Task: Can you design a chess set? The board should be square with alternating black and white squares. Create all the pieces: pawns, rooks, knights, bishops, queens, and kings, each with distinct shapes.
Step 2600:
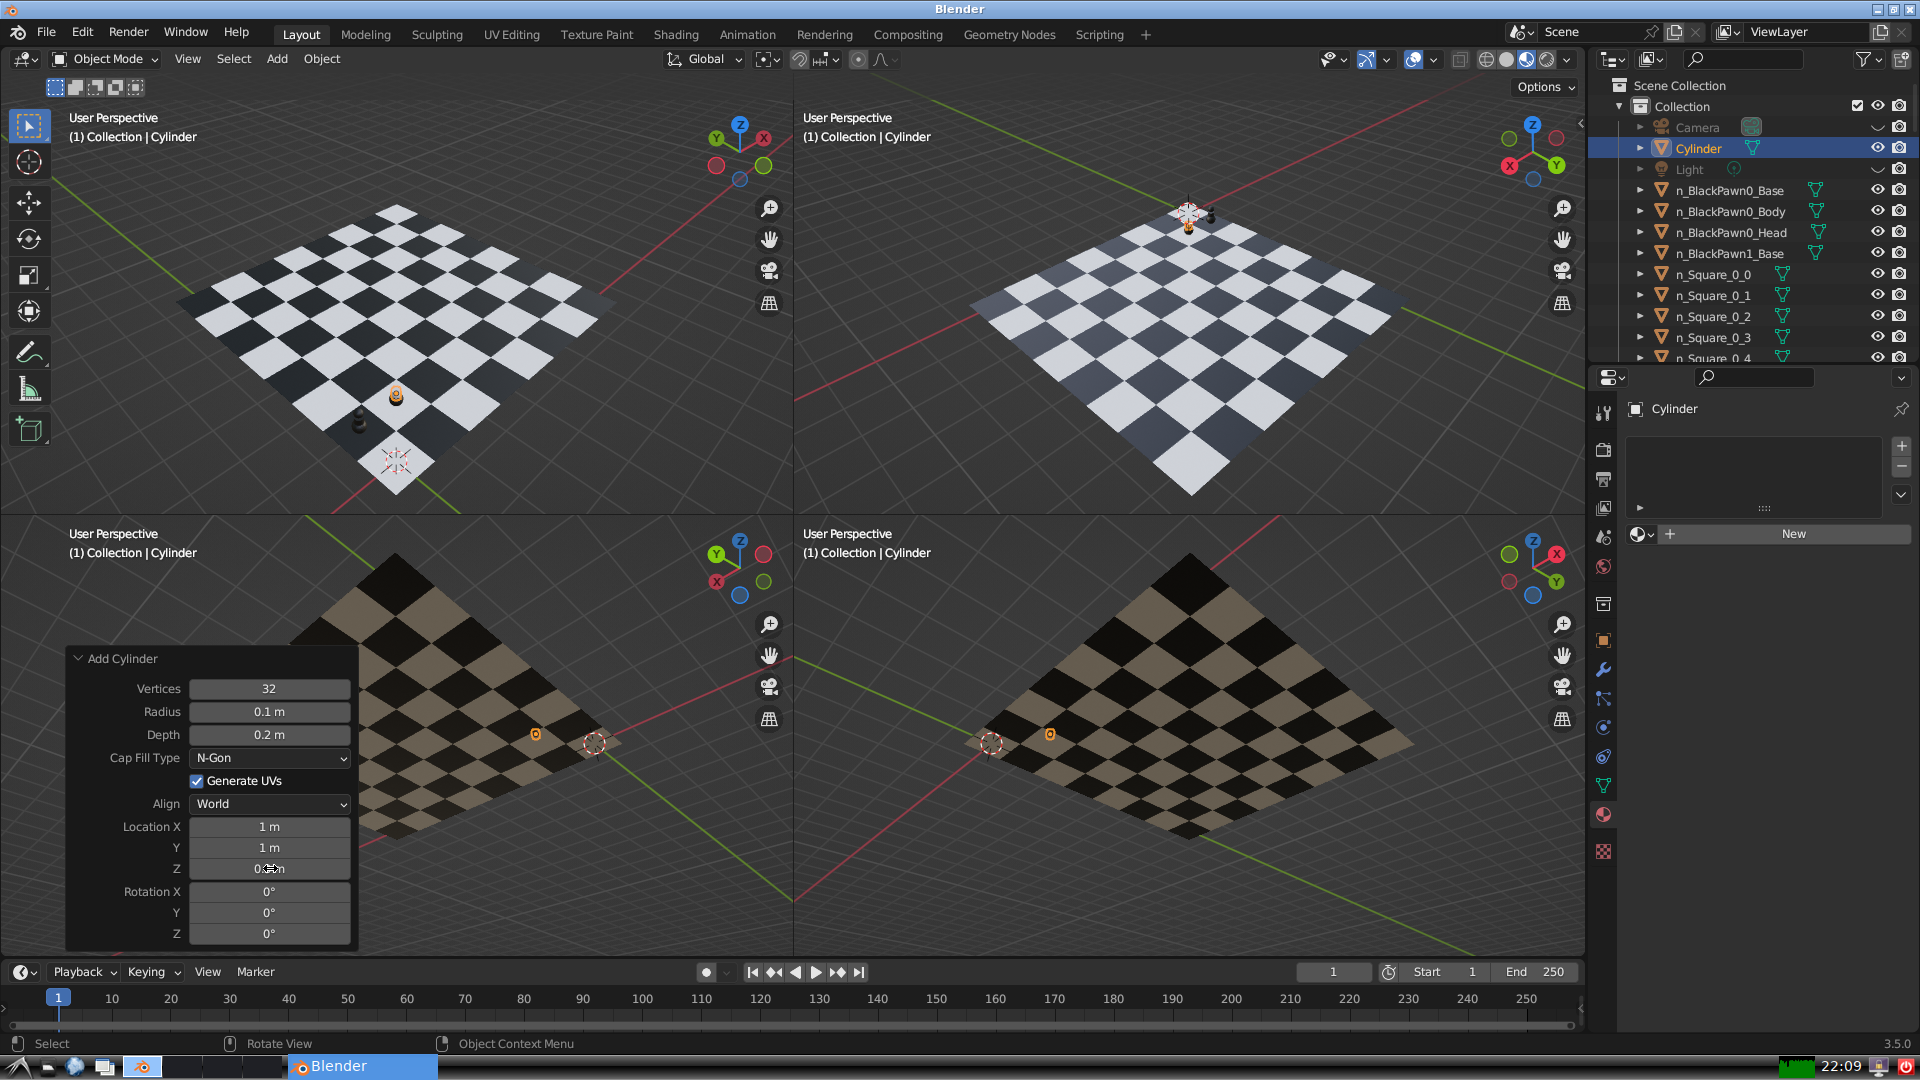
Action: {"mouse_move": [960, 540]}